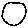
Label: circle